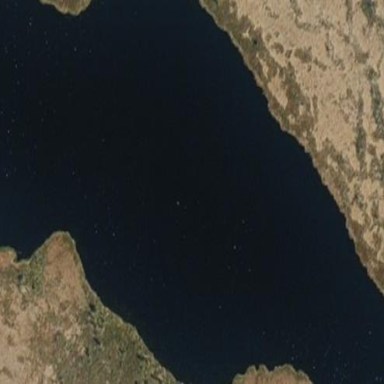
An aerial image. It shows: Serene lake.